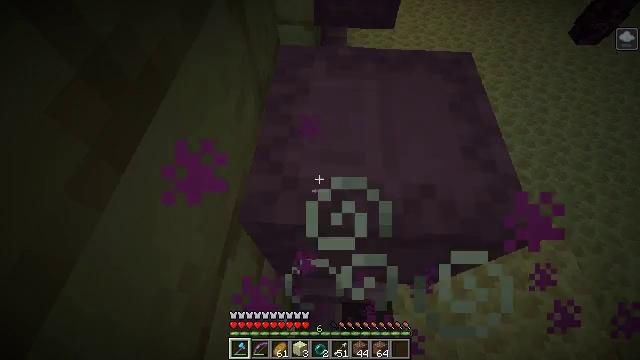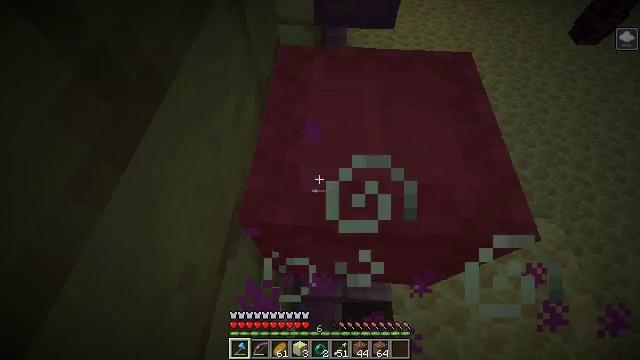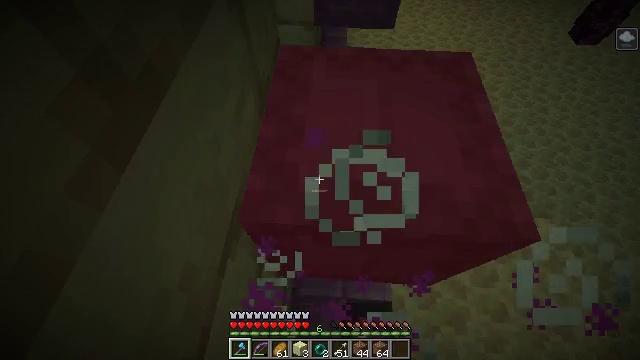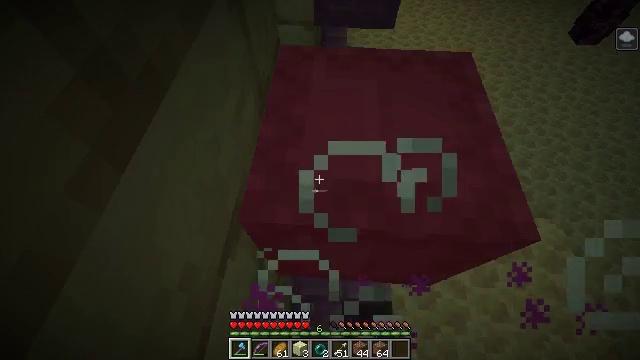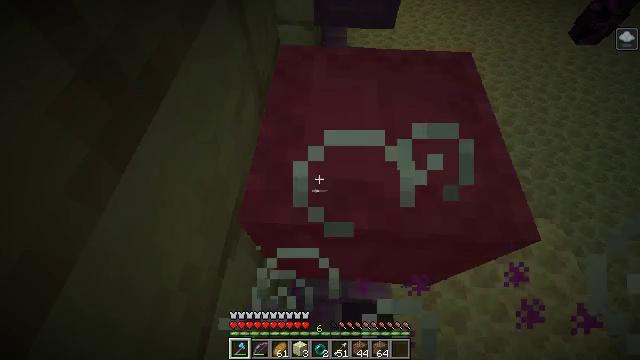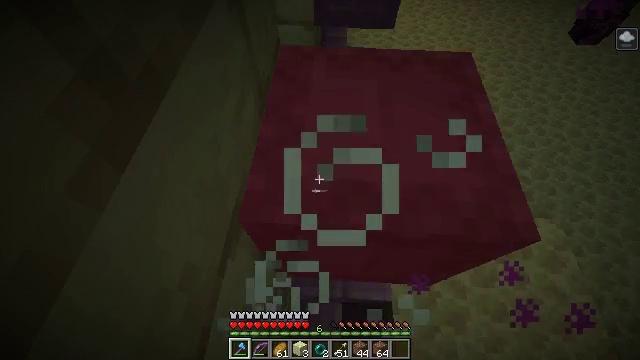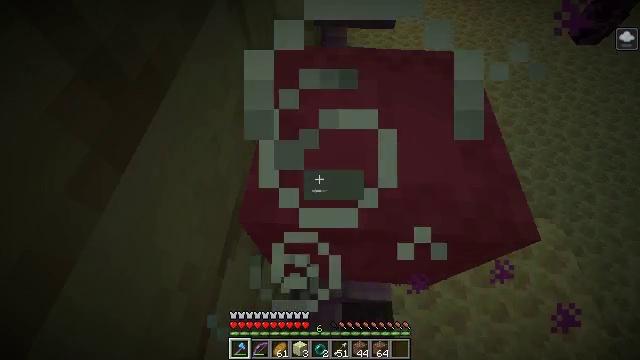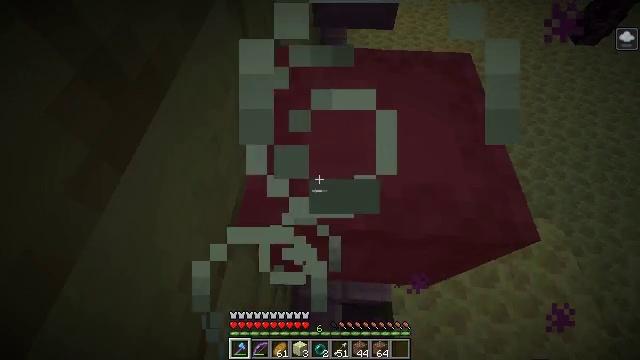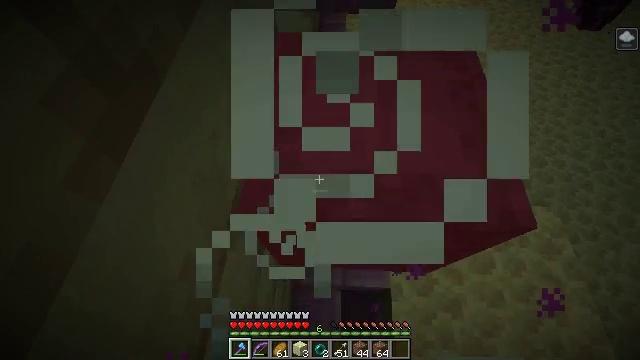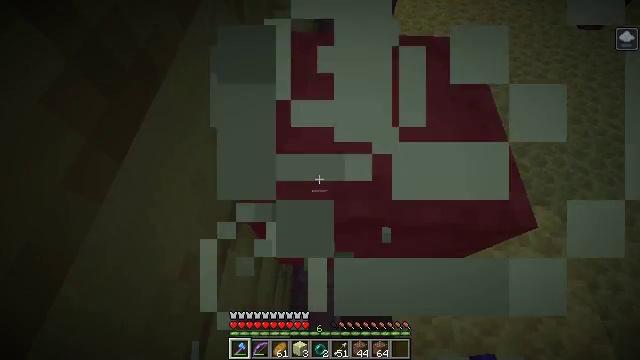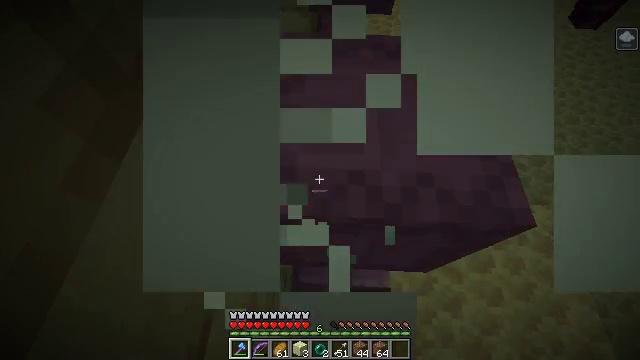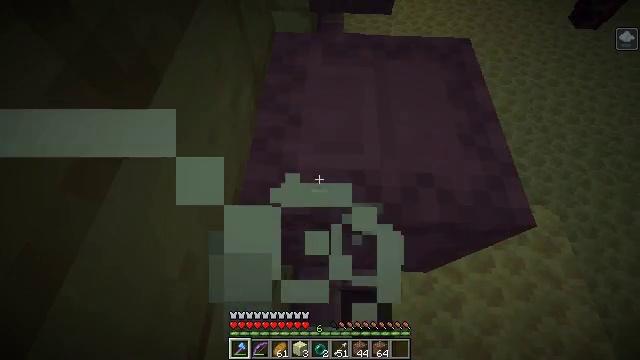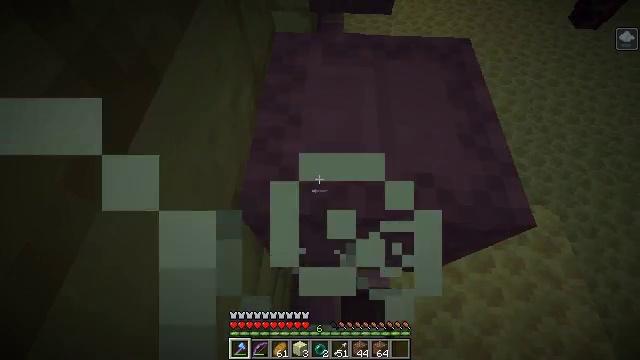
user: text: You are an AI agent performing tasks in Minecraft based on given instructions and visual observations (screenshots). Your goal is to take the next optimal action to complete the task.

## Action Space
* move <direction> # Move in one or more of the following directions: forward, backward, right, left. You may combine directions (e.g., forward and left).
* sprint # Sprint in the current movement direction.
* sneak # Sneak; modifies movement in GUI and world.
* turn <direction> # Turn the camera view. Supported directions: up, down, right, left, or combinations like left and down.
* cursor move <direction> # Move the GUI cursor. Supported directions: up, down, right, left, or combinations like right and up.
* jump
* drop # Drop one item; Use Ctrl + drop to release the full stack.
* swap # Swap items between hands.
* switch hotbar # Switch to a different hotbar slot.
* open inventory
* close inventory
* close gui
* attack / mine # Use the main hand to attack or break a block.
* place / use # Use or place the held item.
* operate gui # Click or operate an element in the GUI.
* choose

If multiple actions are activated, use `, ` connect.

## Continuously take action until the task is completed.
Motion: motion action
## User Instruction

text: Kill the shulker.
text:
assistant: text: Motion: no_op
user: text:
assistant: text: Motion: no_op
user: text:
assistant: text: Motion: no_op
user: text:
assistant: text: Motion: no_op
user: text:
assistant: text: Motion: no_op
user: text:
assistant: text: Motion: no_op
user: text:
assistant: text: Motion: no_op
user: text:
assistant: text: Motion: turn down, attack / mine
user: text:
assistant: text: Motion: attack / mine
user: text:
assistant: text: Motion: attack / mine
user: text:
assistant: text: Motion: no_op
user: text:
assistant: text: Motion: no_op
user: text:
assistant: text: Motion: no_op